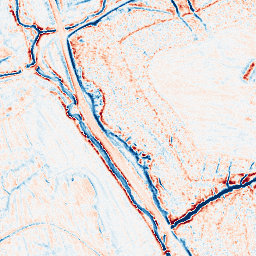
Category: edge_preserving
Decomposition family: anisotropic_diffusion
Decomposition parameters: iterations: 10
kappa: 100
gamma: 0.2
Upsampling method: regularized
Upsampling parameters: scale: 2
lambda_reg: 0.01
Upsampling scale: 2